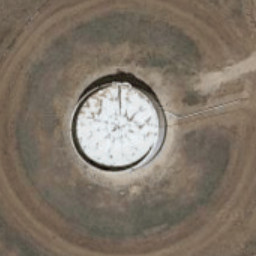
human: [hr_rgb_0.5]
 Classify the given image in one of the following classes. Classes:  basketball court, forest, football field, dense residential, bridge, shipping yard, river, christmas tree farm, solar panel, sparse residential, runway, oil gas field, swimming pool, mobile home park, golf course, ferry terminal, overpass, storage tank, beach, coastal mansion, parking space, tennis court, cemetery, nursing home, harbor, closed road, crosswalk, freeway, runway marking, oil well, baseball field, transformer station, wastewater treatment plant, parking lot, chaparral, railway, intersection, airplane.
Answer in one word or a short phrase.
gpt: storage tank